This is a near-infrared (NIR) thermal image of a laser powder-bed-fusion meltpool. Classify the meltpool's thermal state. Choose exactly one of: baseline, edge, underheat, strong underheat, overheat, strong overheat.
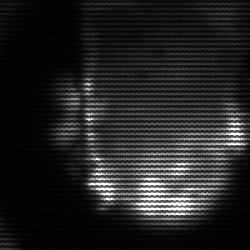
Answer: baseline